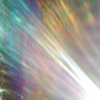
Label: sunburn